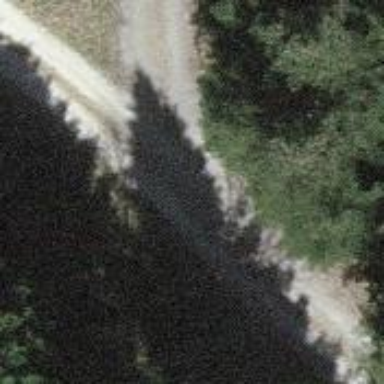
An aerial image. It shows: Gravel track with grade 2 quality.